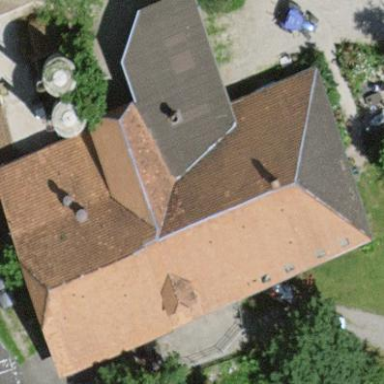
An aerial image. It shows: Farm building.